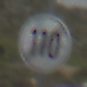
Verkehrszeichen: EndeGeschwindigkeit110
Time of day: Midday
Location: Outdoor (Nature)
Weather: Overcast
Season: NotSpecified
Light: Natural